Aerial crown-view tile of a tropical tree (Barro Colorado Island, Panama), acquired 20250818:
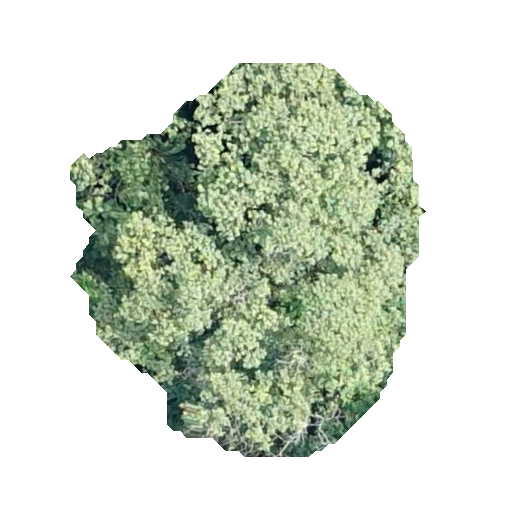
Species: Luehea seemannii
GBIF accepted scientific name: Luehea seemannii
Crown area: 146.126 m²